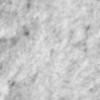
Label: no_change